Question: I'm trying to create my own RCP application and I have a problem. I try to load existing projects into workspace in "Project explorer" part like this:

'''
public class ProjectExplorerPart {
IWorkspaceRoot root= ResourcesPlugin.getWorkspace().getRoot();
final IWorkspace workspace = ResourcesPlugin.getWorkspace();
Runnable runnable = new Runnable() {
public void run() {
try {
IPath projectDotProjectFile = new Path("/media/flashx/TestProjectImport" + "/.project");
IProjectDescription projectDescription = workspace.loadProjectDescription(projectDotProjectFile);
IProject project = workspace.getRoot().getProject(projectDescription.getName());
JavaCapabilityConfigurationPage.createProject(project, projectDescription.getLocationURI(), null);
} catch (CoreException e) {
e.printStackTrace();
}
}
};
}
'''
But there is no result.
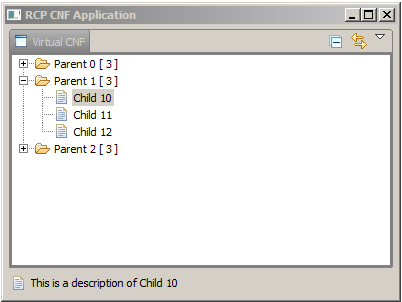
Answer: I think you're trying to implement your own view through Custom Navigator Framework, no ?
If so, try this <URL>
I can't explain to you every step here in this post, but it's a long long way to go....
It's probably better to re-use the package explorer or project explorer believe me. So that you can have all the menu and actions available without overriding them. You can create your own custom project nature if that fit your need.